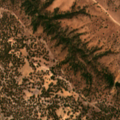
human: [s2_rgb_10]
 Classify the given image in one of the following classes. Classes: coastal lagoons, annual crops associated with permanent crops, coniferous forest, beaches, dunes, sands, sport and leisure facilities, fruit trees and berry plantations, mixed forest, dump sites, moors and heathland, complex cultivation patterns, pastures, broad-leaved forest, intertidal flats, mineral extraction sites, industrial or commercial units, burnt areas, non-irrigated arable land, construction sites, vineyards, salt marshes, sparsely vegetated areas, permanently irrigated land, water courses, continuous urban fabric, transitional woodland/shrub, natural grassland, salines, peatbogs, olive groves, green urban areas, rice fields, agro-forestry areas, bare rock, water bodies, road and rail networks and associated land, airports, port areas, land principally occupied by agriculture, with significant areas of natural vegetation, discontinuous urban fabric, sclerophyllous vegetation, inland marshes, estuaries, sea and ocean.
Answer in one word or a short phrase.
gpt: non-irrigated arable land, agro-forestry areas, broad-leaved forest, coniferous forest